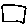
Label: square